Question: I an trying to use Image Magick to create a new large png from several small png's but the smaller image do not have their transparency preserved. I am creating a 6000x6000 image and placing smaller png's at specific locations and some of them being rotated, this all works fine. The problem is that the small images don't have their transparency preserved when some of the small image overlap. This is an example of what I mean. I have tried several -channel options and -alpha on but nothing seems to work. What am i missing here?

Here is the commands I am using for my test.
'''
convert -size 6000x6000 xc:none ^
( Rectangle_01.png -repage +200+200 ) ^
( Rectangle_01.png -repage +651+200 -rotate 45 ) ^
( Rectangle_01.png -repage +1102+200 -rotate -45 ) -flatten -alpha on test.png
'''
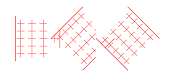
Answer: There is a similar topic on <URL>
"Try:
'-fuzz XX% -transparent white'
where the smaller the %, the closer to true white or conversely, the larger the %, the more variation from white is allowed to become transparent."
<URL>